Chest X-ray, PA view. Patient: 41 years old, sex M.
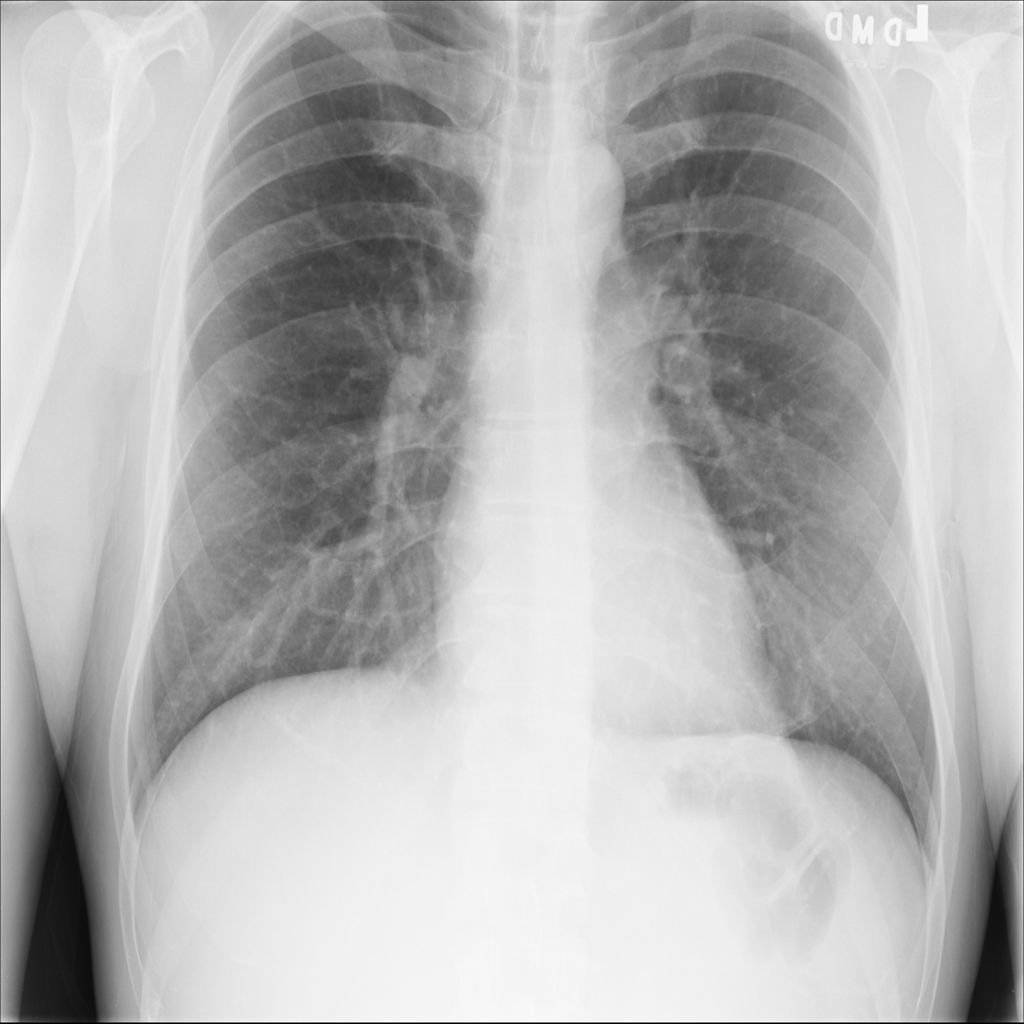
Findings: No Finding